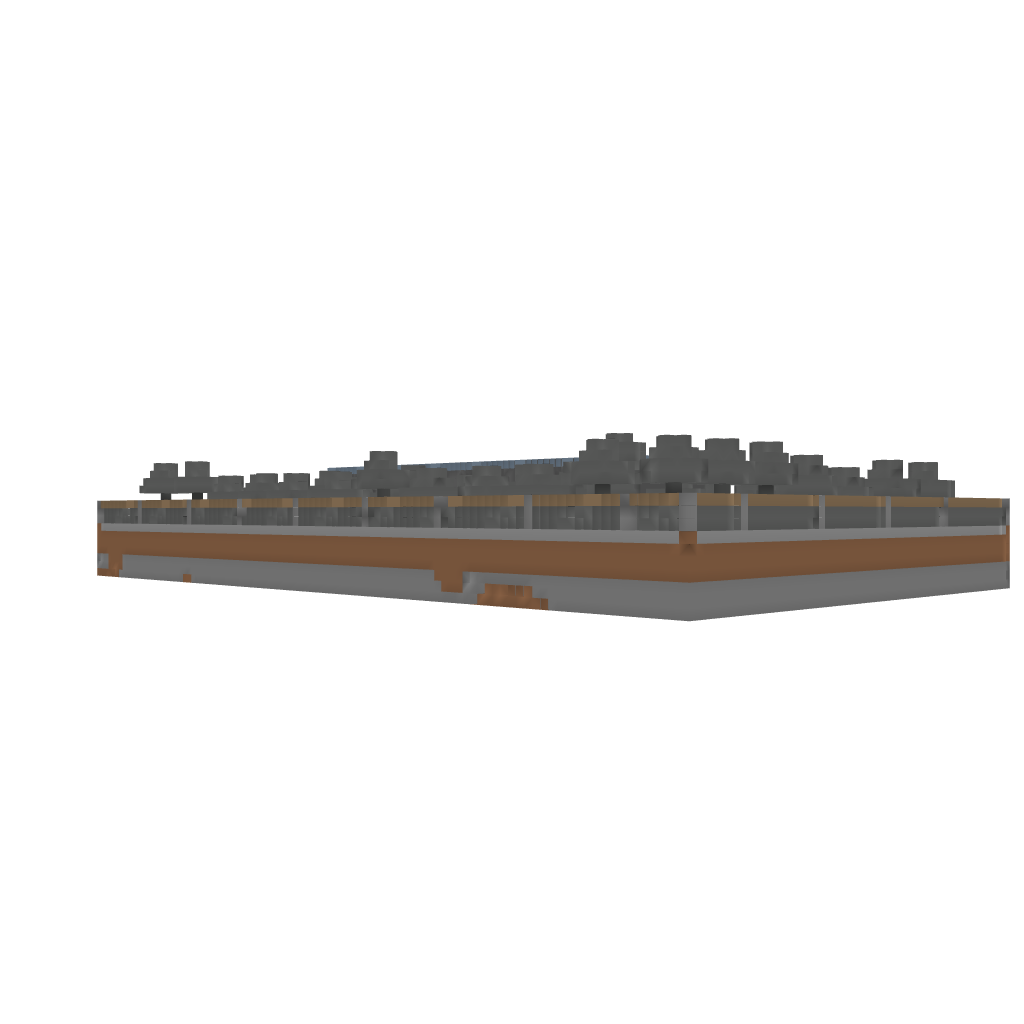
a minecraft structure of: The Prison